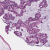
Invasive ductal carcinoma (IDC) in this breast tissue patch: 1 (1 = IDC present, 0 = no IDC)